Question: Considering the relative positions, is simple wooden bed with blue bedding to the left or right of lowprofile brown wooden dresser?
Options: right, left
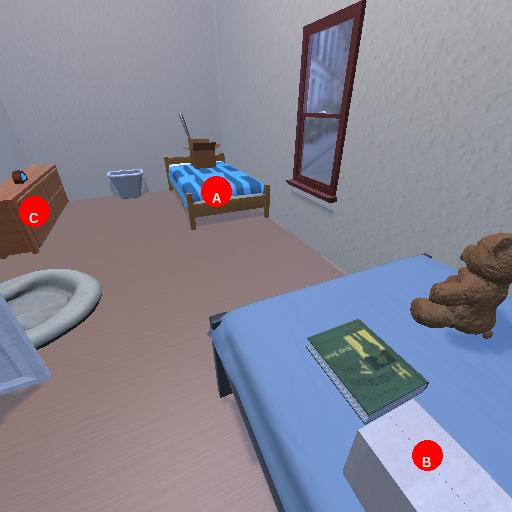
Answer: right